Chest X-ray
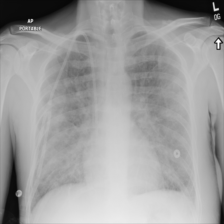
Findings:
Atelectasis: negative
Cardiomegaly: negative
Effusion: negative
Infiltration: negative
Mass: negative
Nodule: negative
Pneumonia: negative
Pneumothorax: negative
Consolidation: negative
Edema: positive
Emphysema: negative
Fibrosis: negative
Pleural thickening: negative
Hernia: negative